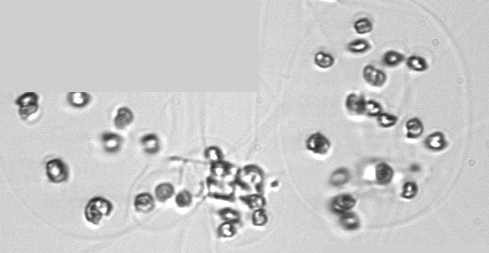
Label: Phaeocystis